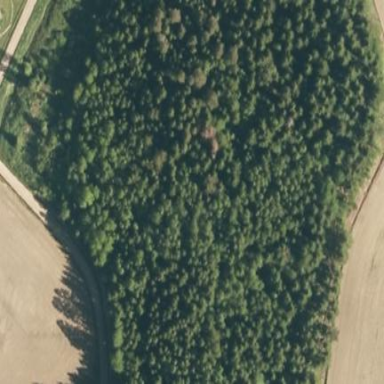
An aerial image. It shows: Scrub area designated for logging.